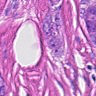
Metastatic tissue present: yes